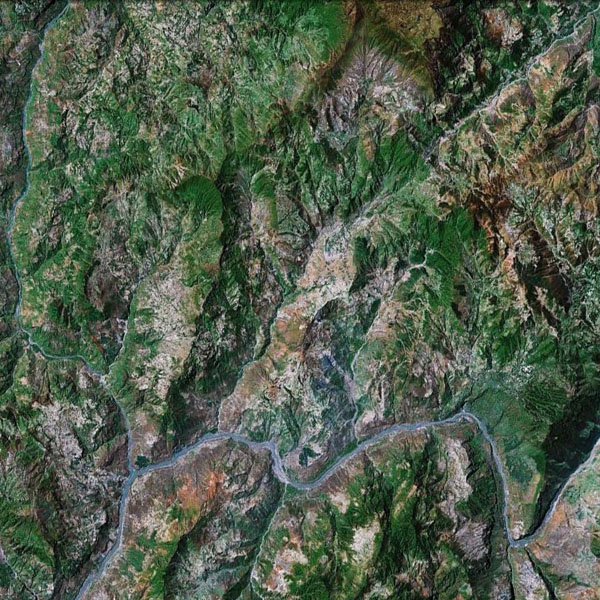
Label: Mountain